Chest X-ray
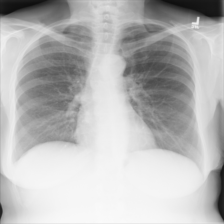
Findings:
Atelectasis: negative
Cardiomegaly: negative
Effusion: negative
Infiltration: positive
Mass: negative
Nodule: negative
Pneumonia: negative
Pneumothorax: negative
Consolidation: negative
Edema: negative
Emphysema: negative
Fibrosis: negative
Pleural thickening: negative
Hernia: negative